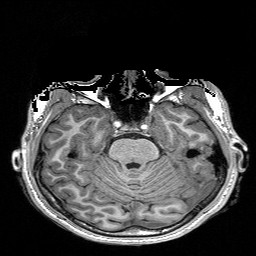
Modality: T1w
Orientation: coronal
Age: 18
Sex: male
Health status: healthy
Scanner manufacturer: siemens
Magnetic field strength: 3 T
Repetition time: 3.2 s